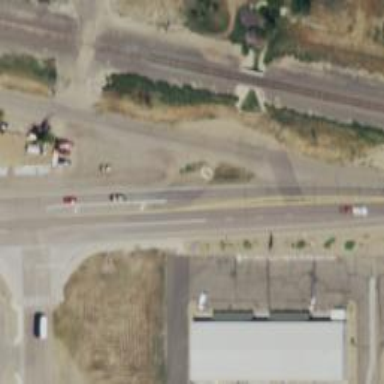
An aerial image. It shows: Trunk highway with grade1 asphalt surface.